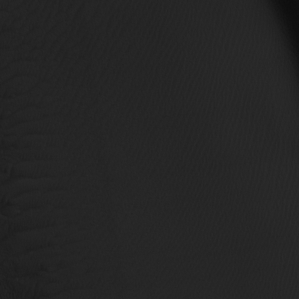
Label: non_frost